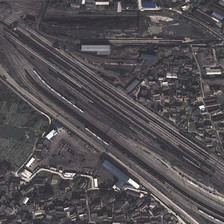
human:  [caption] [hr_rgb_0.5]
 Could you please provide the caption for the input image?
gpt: many buildings and green trees are in two sides of a railway station .

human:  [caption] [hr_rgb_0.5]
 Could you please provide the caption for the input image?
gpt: many buildings and green trees are in two sides of a railway station .

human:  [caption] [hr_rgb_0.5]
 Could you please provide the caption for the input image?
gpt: many buildings and green trees are in two sides of a railway station .

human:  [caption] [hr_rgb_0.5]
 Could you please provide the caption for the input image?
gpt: many buildings and green trees are in two sides of a railway station .

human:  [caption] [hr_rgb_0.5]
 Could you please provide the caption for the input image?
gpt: many buildings and green trees are in two sides of a railway station .